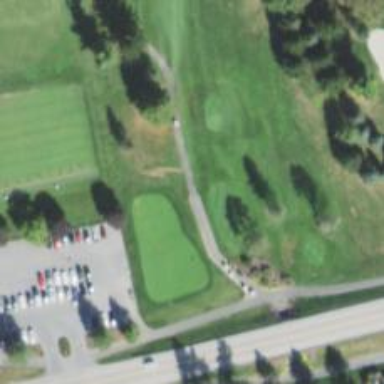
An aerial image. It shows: Service road designated as golf cart path.